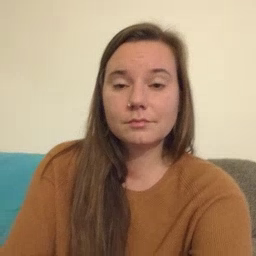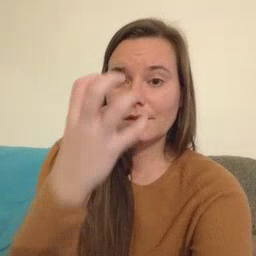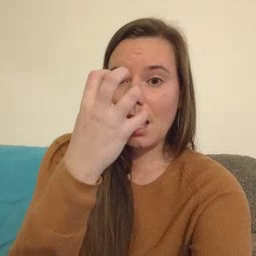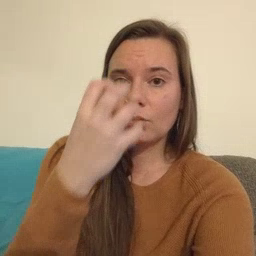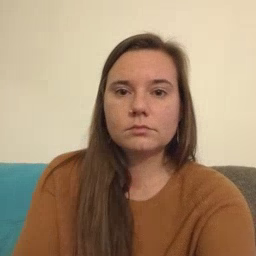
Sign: clown